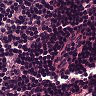
Metastatic tissue present: no